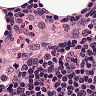
Metastatic tissue present: no